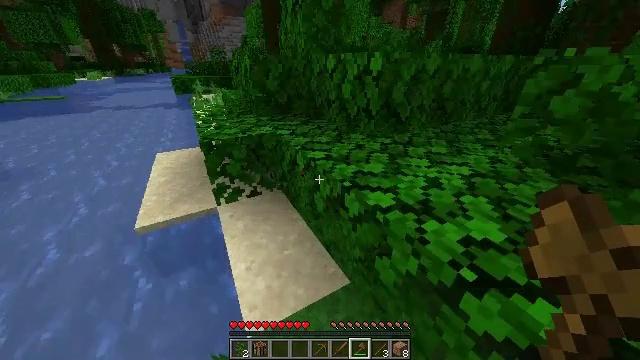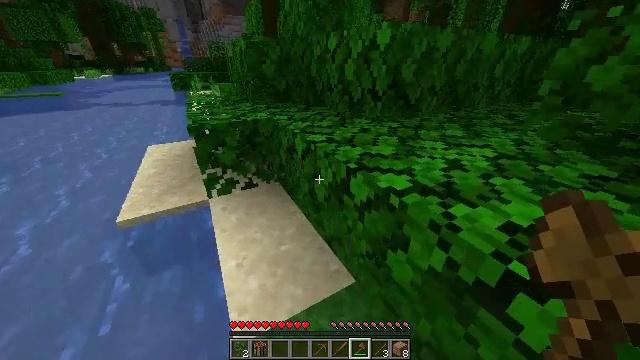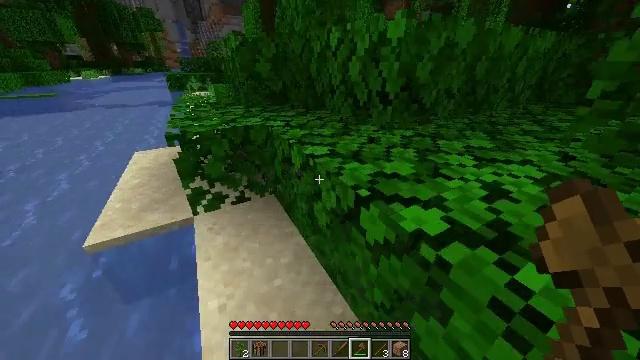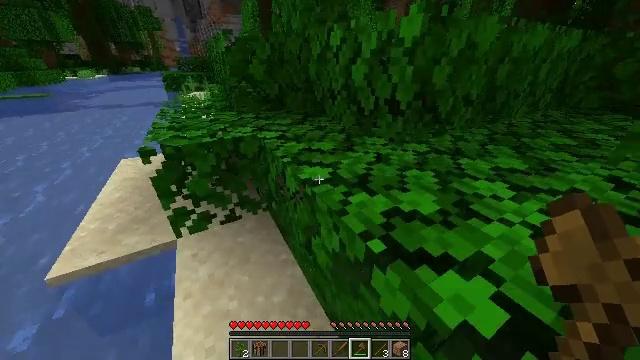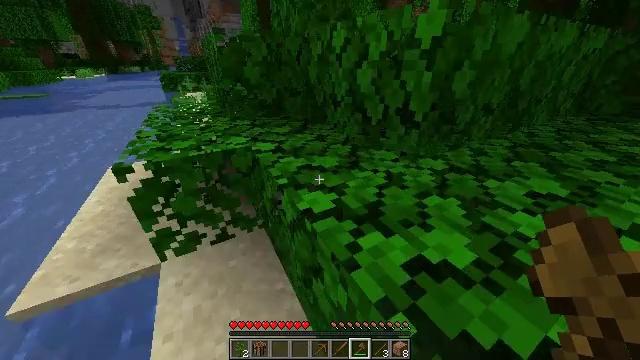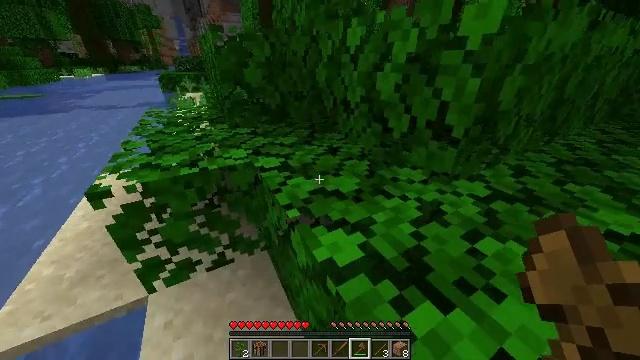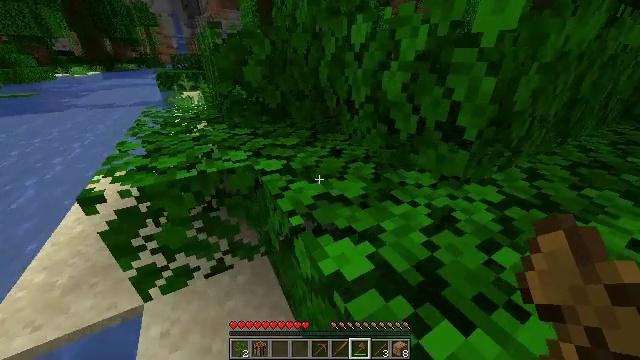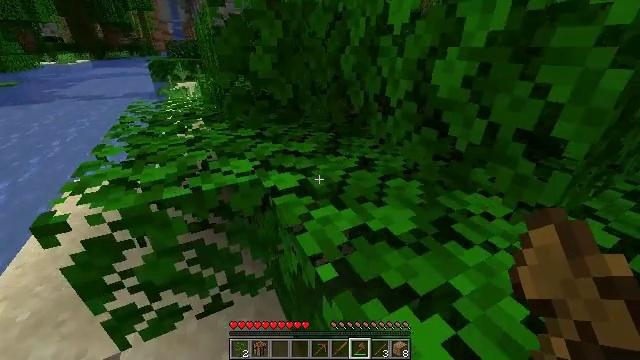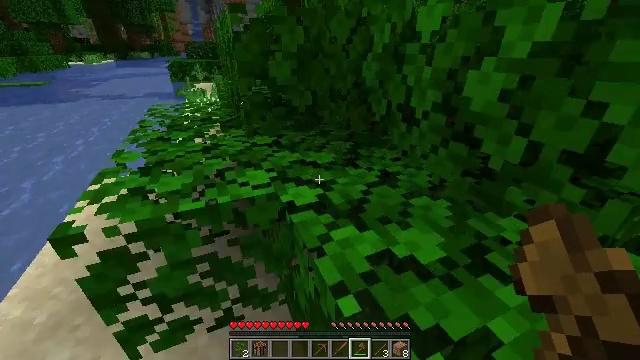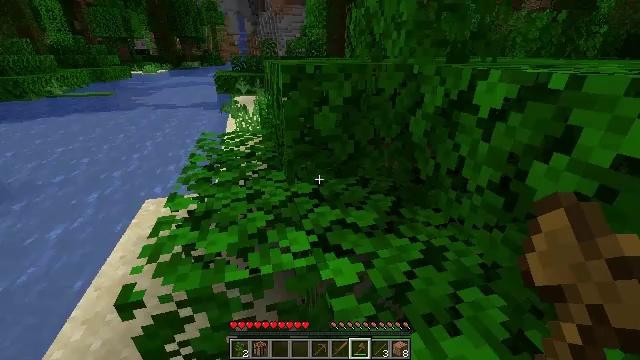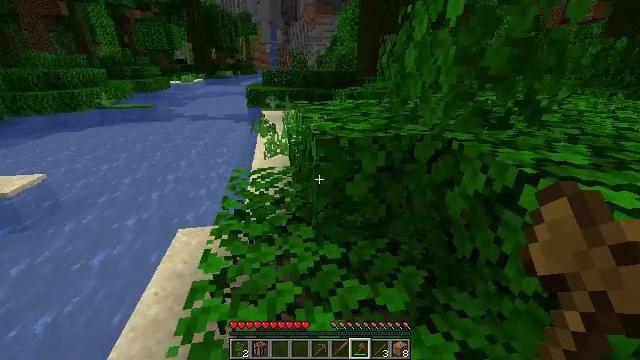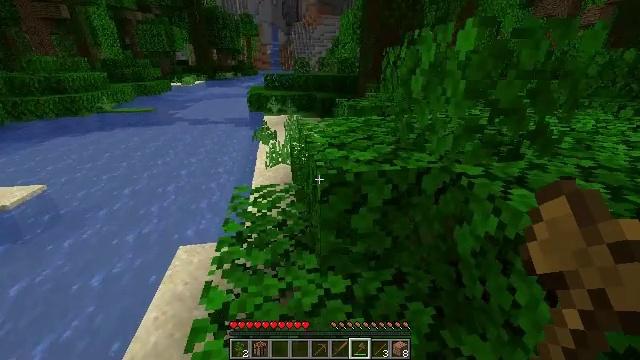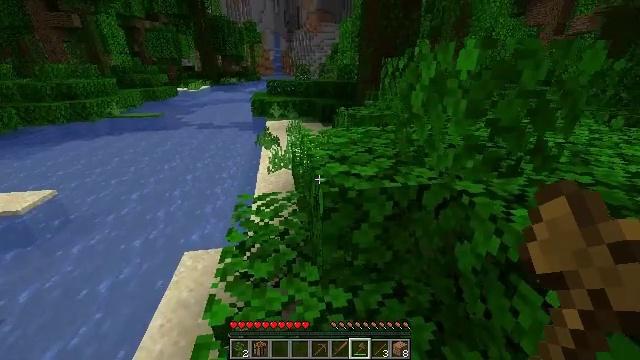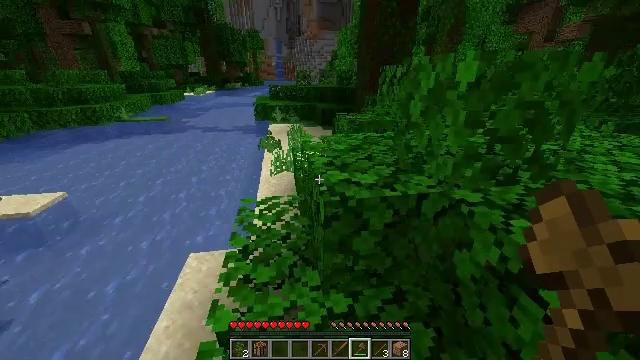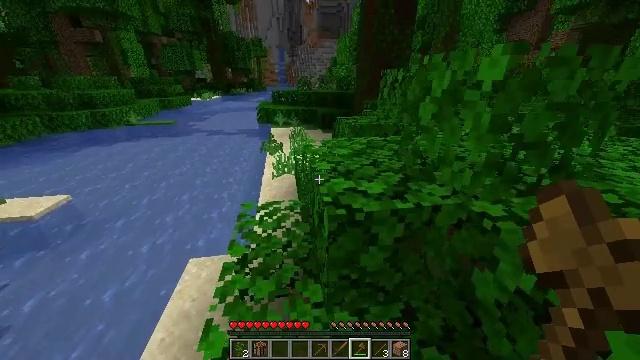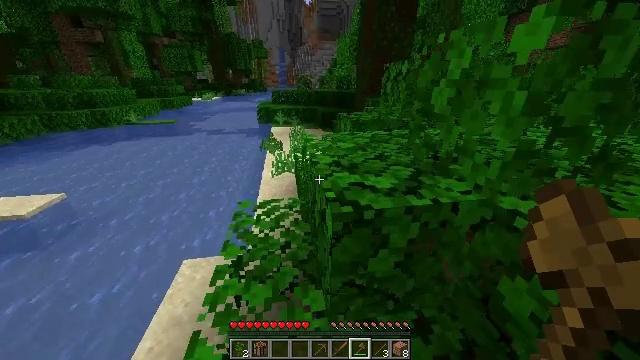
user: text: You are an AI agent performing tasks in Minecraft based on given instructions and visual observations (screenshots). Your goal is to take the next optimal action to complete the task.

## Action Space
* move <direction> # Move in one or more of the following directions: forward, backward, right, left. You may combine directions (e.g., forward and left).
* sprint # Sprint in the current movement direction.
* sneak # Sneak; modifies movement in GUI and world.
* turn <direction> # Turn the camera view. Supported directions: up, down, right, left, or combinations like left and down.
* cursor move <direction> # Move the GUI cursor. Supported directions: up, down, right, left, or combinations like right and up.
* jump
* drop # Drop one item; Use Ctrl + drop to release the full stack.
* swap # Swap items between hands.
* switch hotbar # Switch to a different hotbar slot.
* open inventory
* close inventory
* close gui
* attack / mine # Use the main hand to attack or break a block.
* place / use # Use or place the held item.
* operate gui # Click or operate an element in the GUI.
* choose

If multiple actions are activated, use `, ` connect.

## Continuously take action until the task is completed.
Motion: motion action
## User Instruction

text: Collect some bamboo.
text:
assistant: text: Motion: move forward, sprint
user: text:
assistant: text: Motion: move forward, sprint
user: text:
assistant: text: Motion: move forward, sprint
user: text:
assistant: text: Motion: move forward, sprint
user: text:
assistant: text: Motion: move forward, sprint
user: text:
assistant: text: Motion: move forward, sprint
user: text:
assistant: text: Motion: move forward, sprint, turn left
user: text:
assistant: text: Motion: move forward, sprint, turn left, jump
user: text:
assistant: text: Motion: move forward, sprint, turn left and up, jump
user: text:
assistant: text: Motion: move forward, sprint, turn left and up, jump
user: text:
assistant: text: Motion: move forward, sprint, jump
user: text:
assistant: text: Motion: move forward, sprint
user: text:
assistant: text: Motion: move forward, sprint
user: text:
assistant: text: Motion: move forward, sprint
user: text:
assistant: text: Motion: move forward, sprint
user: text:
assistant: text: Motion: move forward, sprint
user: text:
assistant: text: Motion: move forward, sprint
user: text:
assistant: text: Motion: move forward, sprint
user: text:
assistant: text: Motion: move forward, sprint, jump
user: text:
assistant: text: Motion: move forward, sprint, jump
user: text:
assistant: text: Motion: move forward, sprint, jump
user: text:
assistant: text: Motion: move forward, sprint, jump
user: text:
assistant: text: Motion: move forward, sprint
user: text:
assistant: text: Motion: move forward, sprint
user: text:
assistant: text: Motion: move forward, sprint
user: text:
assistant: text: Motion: move forward, sprint
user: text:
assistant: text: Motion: move forward, sprint
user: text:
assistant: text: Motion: move forward and move right, sprint
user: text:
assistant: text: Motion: move forward and move right, sprint, turn left and up
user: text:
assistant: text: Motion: move forward and move right, sprint, turn left and up